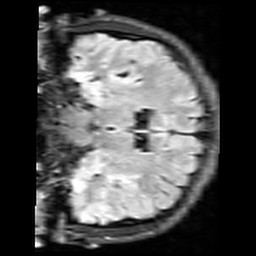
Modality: FLAIR
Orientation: coronal
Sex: male
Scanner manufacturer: siemens
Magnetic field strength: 3 T
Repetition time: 10 s
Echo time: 0.09 s